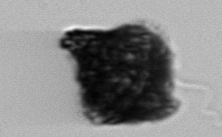
Label: Gonyaulax